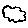
Label: cloud